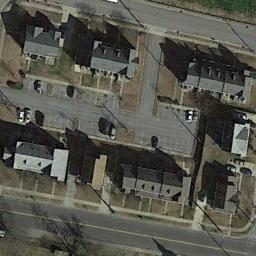
Label: residential